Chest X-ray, PA view. Patient: 59 years old, sex M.
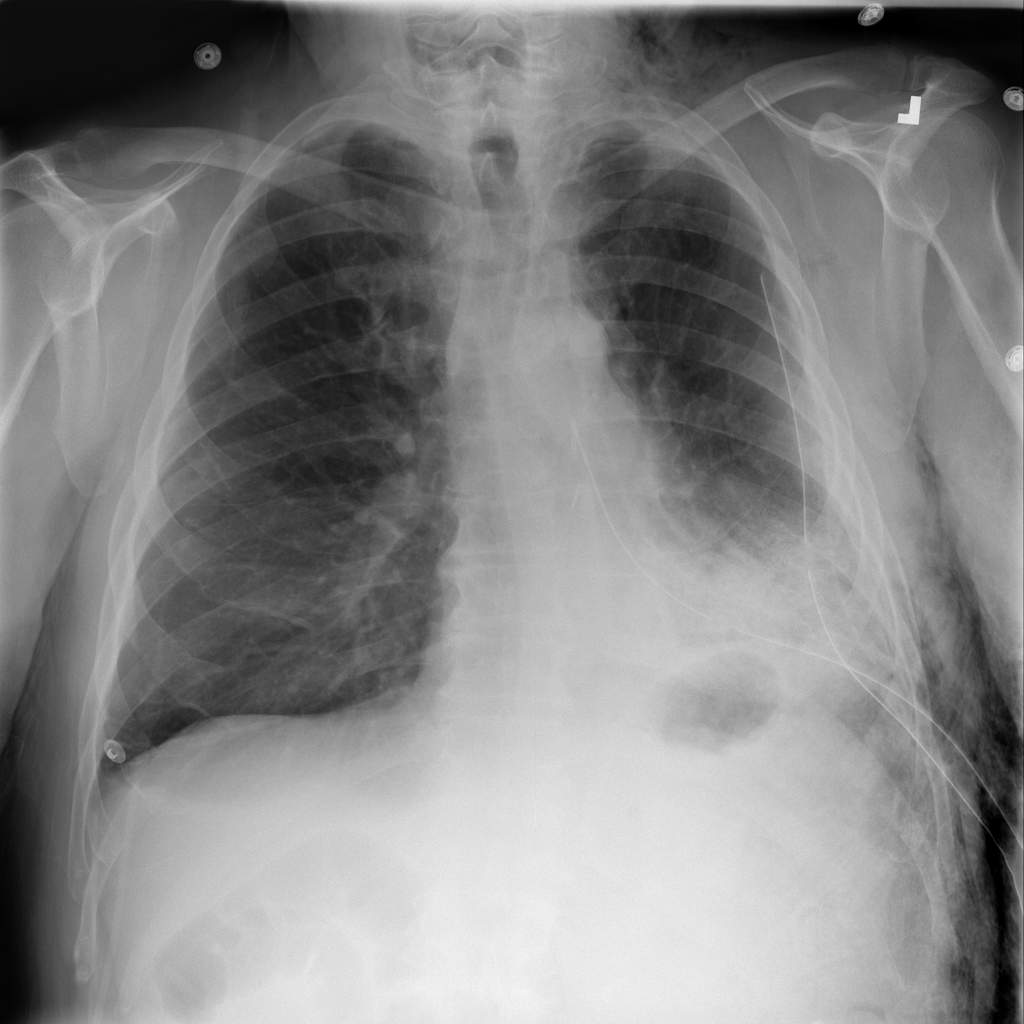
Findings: Atelectasis, Effusion